Interaction volume radius: 5 \u00c5
Interaction volume height: 10 \u00c5
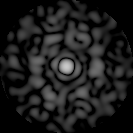
Disorder parameter: 0.7995